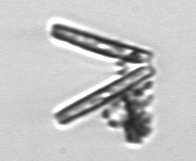
Label: Thalassionema